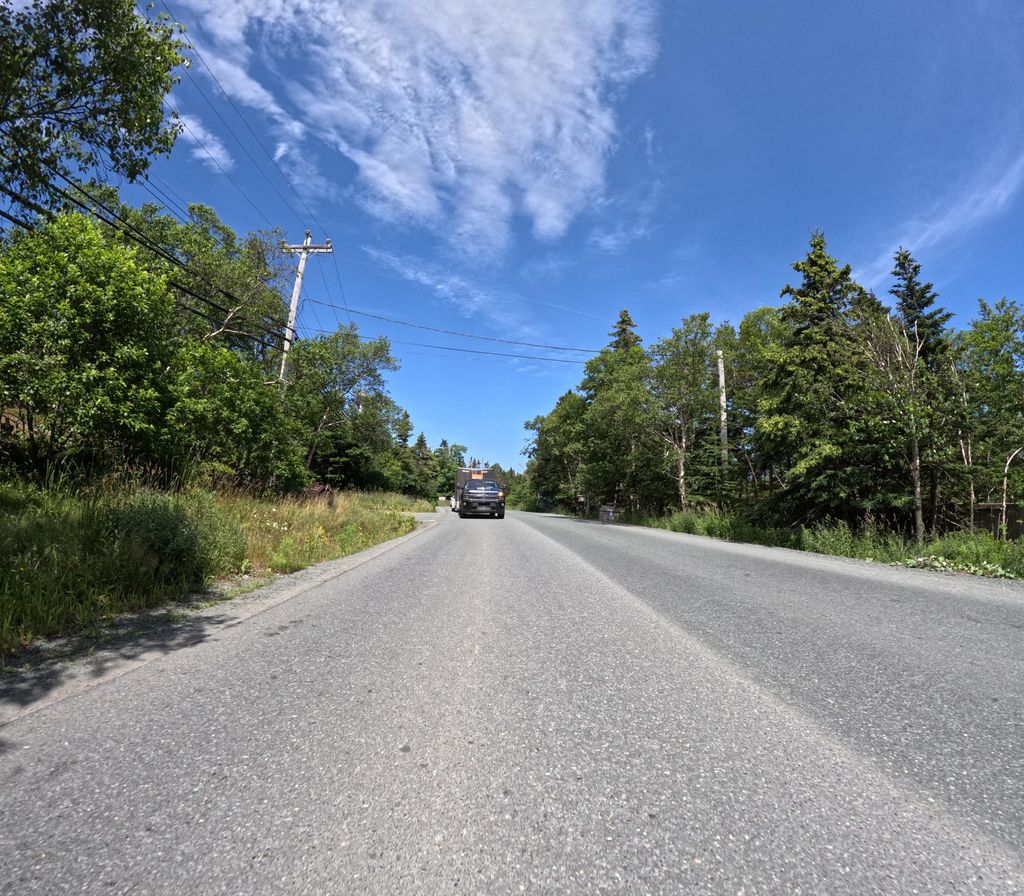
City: st_johns